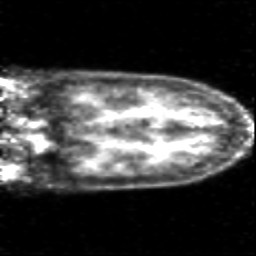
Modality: PET
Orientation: coronal
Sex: female
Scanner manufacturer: siemens